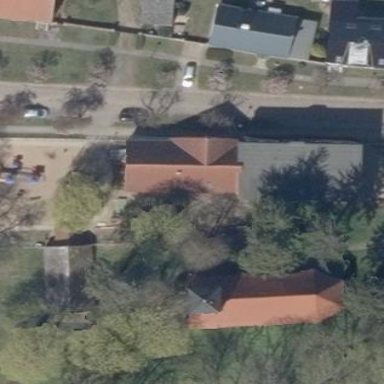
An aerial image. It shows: Kindergarten.